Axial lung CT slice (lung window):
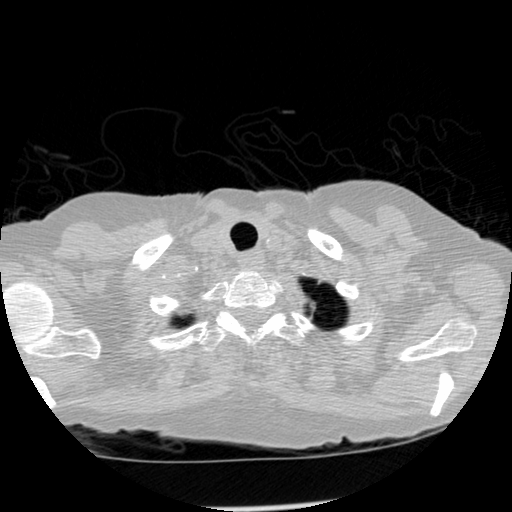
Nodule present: no